Question: Look at this image:

I want to use a div to create a dialogbox that is near to the bottom right corner of the browser. The footer is & its height is 50px & the dialogbox Div will lie right on top of the footer & to the bottom right corner of the browser as showed in the picture.
Note: the requirement is that that Div must be in that desired position to the browser size. It means that when users shrink to extend the browser the div will be moved as well, but no matter how the div was moved, it should be always in that desired position as showed in the picture.
So, how can I do that in CSS?
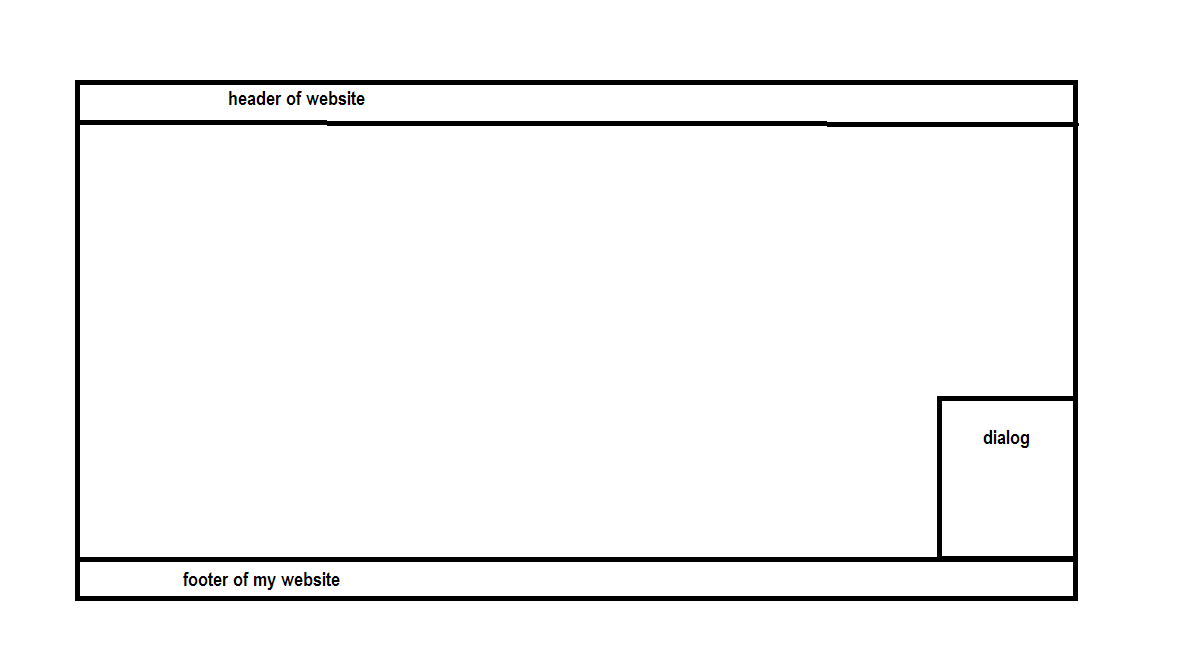
Answer: If you want the element to stick regardless of scroll, use 'position: fixed':
'''
{
position: fixed;
bottom: 50px;
right: 0;
}
'''